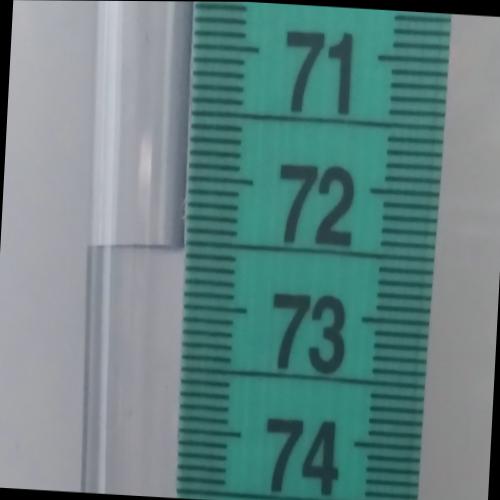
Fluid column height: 72.5 cm